Aerial crown-view tile of a tropical tree (Barro Colorado Island, Panama), acquired 20250512:
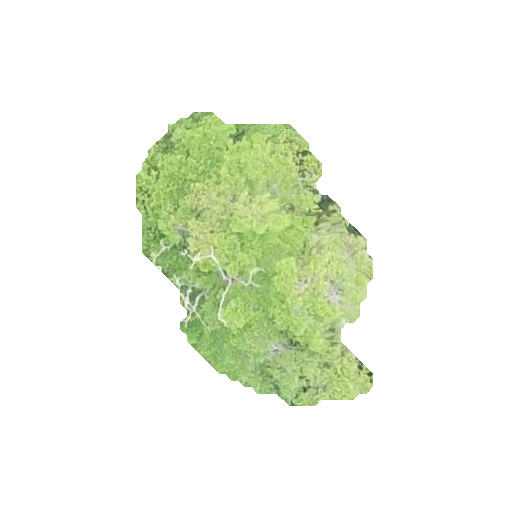
Species: Terminalia amazonia
GBIF accepted scientific name: Terminalia amazonica
Crown area: 70.564 m²